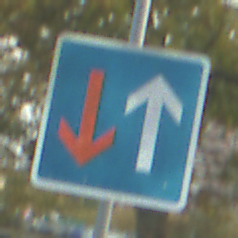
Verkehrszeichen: VorrangVorGegenverkehr
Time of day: MorningAfternoon
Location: Outdoor (Urban)
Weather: PartlyCloudy
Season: NotSpecified
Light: Natural